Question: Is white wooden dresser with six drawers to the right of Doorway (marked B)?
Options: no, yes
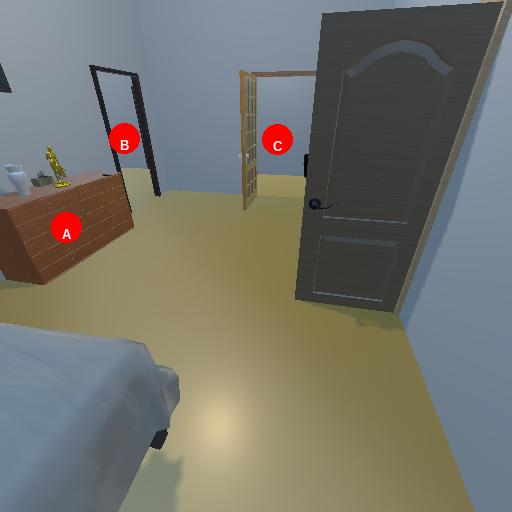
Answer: no